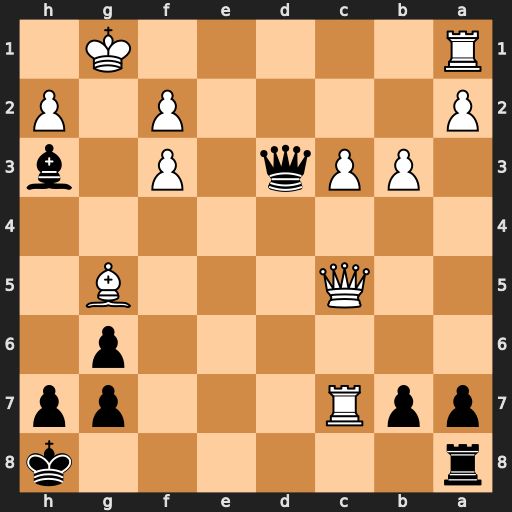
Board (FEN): r6k/ppR3pp/6p1/2Q3B1/8/1PPq1P1b/P4P1P/R5K1
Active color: b
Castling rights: -
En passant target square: -
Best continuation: Qxf3 Rc8+ Rxc8 Qxc8+ Bxc8